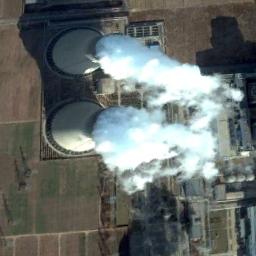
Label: thermal_power_station